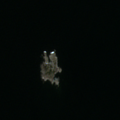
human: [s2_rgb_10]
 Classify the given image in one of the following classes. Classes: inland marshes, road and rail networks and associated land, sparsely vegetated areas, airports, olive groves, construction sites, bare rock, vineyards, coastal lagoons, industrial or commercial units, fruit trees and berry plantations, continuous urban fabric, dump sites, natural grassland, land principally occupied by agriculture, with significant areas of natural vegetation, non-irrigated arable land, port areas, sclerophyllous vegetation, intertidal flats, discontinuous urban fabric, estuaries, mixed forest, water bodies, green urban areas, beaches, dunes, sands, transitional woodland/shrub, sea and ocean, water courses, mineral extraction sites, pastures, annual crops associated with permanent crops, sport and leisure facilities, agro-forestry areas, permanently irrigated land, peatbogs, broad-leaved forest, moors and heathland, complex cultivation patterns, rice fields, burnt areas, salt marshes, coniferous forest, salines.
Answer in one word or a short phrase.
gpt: sea and ocean